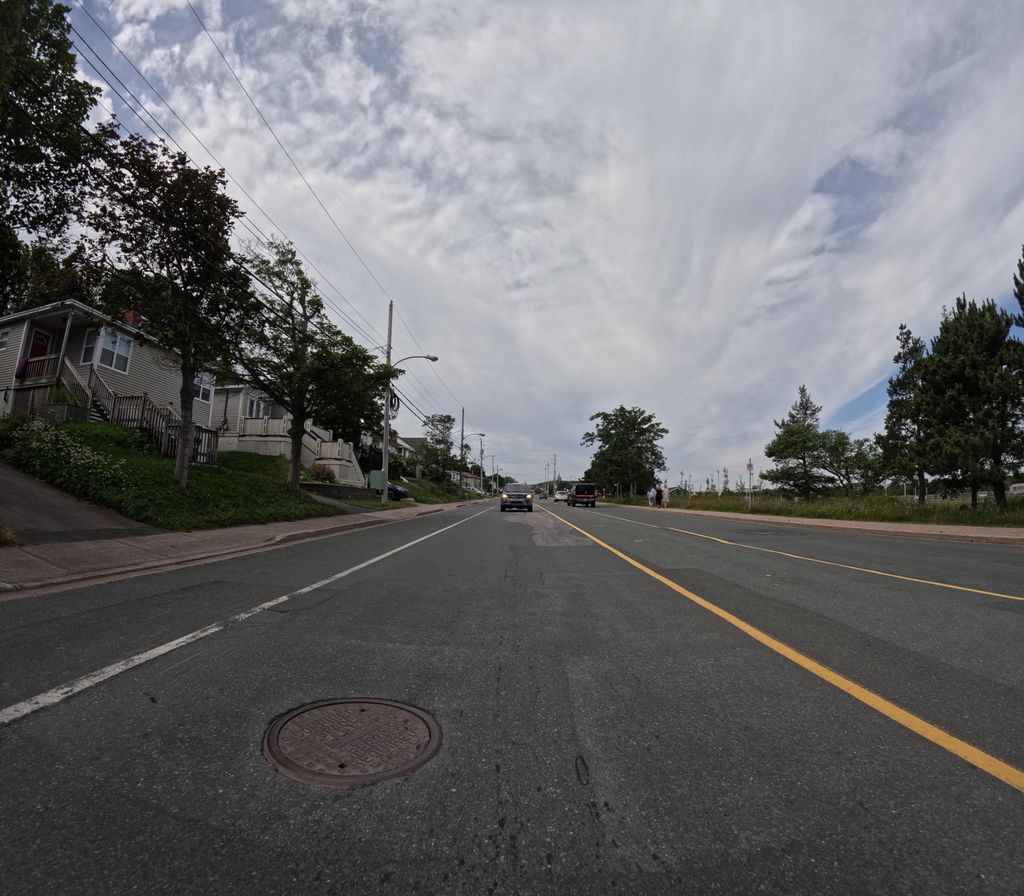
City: st_johns